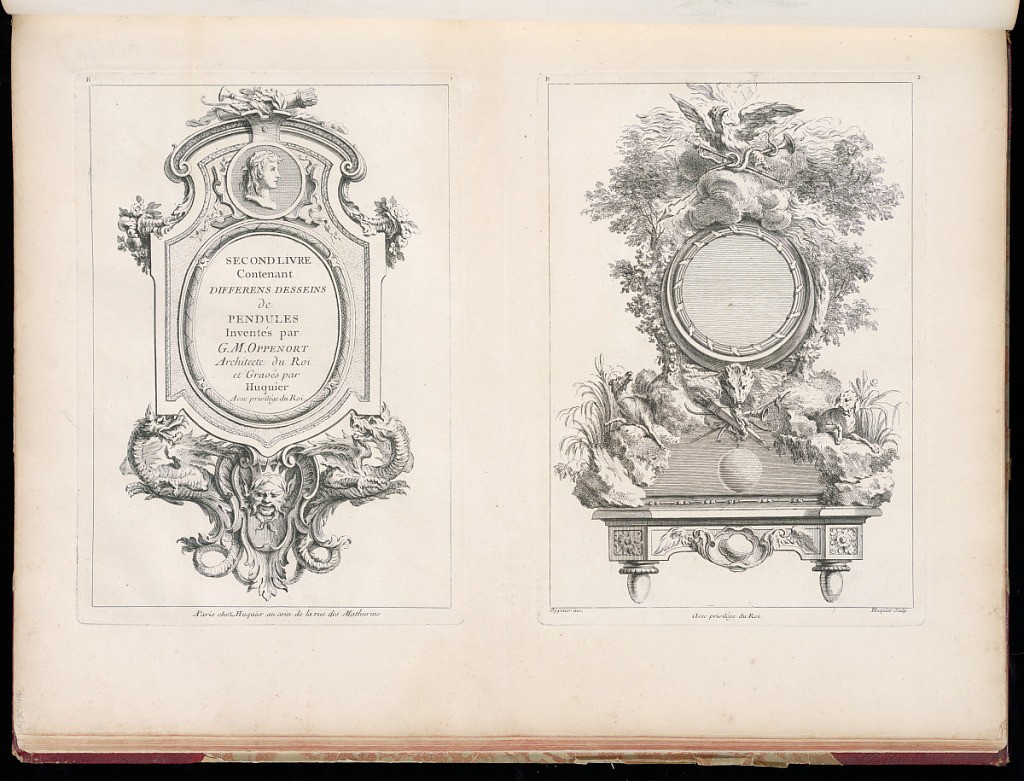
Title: Title Page
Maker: Gilles-Marie Oppenord, French, 1672–1742
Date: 1749-1761
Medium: Etching and engraving on laid paper
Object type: Bound print
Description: Page printed with two plates of designs for pendules, or clocks. The face of the left plate design has in it the title of the series and grotesque dragons and a mascaron at the bottom. The pendule of the right plate features a landscape around the face, with dogs and a trophy with hunting attributes. Both plates are numbered; the plate on the right is signed.